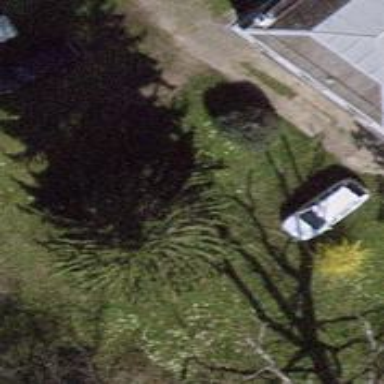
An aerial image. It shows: Needle-leaved tree in natural setting.